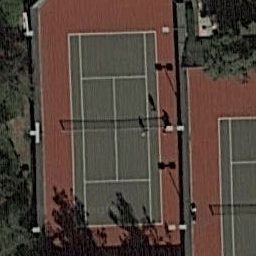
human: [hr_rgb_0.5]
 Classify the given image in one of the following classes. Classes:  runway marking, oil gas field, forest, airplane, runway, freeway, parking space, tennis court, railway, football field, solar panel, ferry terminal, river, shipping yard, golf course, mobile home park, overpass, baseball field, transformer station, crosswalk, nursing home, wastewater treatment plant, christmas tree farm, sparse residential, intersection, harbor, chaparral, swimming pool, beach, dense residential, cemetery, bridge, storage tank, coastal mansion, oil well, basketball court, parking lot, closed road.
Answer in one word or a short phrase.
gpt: tennis court